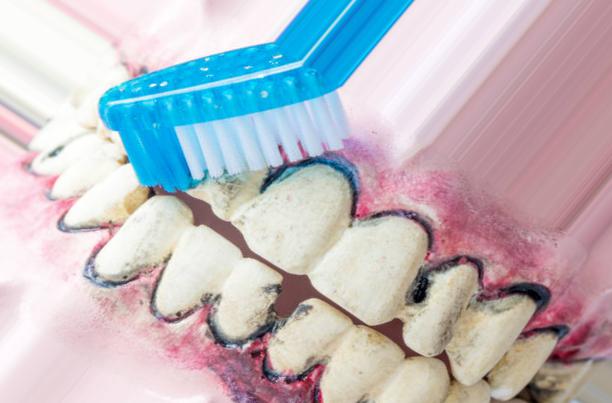
Condition: Caries